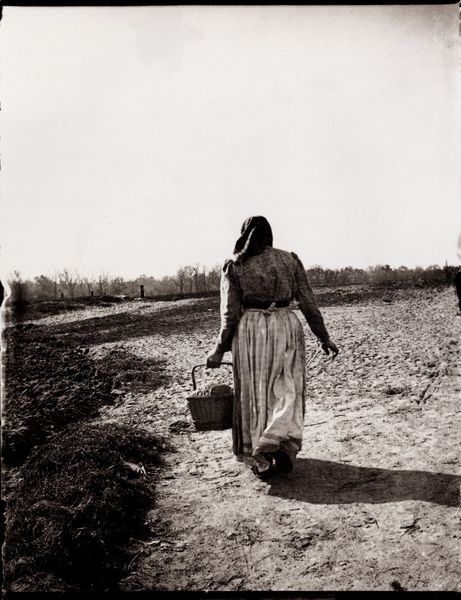
Titel: Frau auf dem Weg in den Grunewald
Künstler: Heinrich Zille
Schlagwörter: baum, dunkel, hand, himmel, schatten, weiß, wolken, bäume, landschaft, sand, frau, grau, hell, kleid, licht, rücken, schwarz, straße, gras, rasen, tuch, weg, rock, schleife, jacke, bluse, falten, lang, mensch, stein, steine, tragen, ärmel, hände, porträt, ebene, erde, feld, felder, ferne, horizont, natur, wind, büsche, gebüsch, gehen, pfad, sonne, sträucher, wege, boden, land, pflanzen, wald, arbeit, henkel, schürze, taille, magd, rückenansicht, strand, acker, bäuerin, feldweg, laufen, lehm, dürre, hecke, kahl, geröll, herbst, winter, pause, essen, kopftuch, streifen, korb, brot, steppe, bauer, äcker, foto, fotografie, photographie, straßen, erdboden, kreuzung, hinten, rückenfigur, schwarzweiss, schlamm, mahlzeit, esen, photo, tracht, holzkorb, karg, frühstück, licht und schatten, gegenlicht, schalk, laufend, pfade, matsch, einkaufskorb, gra, speise, bäumen, trockenheit, fotogradfie, pspeisen, weiter weg, geht, im gehen, heinrich zille, langer rock, blusee, farmerin, einsan, kopfzuch